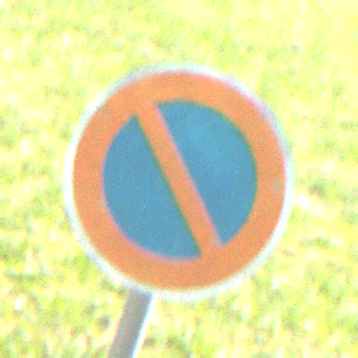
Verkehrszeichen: EingeschraenktesHalteverbot
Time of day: MorningAfternoon
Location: Outdoor (Nature)
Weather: PartlyCloudy
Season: NotSpecified
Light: Natural